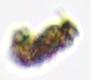
Label: Detritus